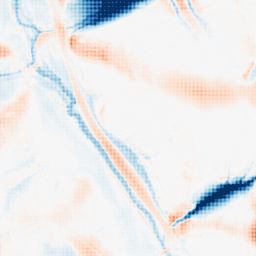
Category: morphological
Decomposition family: morphological_ellipse
Decomposition parameters: operation: average
width: 50
height: 50
Upsampling method: sinc_hamming
Upsampling parameters: scale: 4
kernel_size: 4
Upsampling scale: 4